Question: I'm trying to display two buttons side by side in an RelativeLayout which is then added to a LinearLayout but the result is the two buttons on top of each other like this:

Here's my code:
'''
DisplayMetrics displaymetrics = new DisplayMetrics();
(getActivity()).getWindowManager().getDefaultDisplay().getMetrics(displaymetrics);
int height = displaymetrics.heightPixels;
int width = displaymetrics.widthPixels;
LinearLayout ll = (LinearLayout) getActivity().findViewById(R.id.music_layout);
LayoutParams lp = new LayoutParams(LayoutParams.MATCH_PARENT, LayoutParams.MATCH_PARENT);
lp.setMargins(Gravity.CENTER, 10, Gravity.CENTER, 10);
JSONObject[] jsons = new JSONObject[arrays.size()];
arrays.toArray(jsons);
Button [] play = new Button[jsons.length];
Button [] stop = new Button[jsons.length];
Button [] song_name = new Button[jsons.length];
for(int i =0; i < jsons.length; i++){
play[i] = new Button(getActivity());
stop[i] = new Button(getActivity());
song_name[i] = new Button(getActivity());
String track_name= "error", url= "error";
try {
track_name = jsons[i].getString("track_name");
url = jsons[i].getString("track_link");
} catch (JSONException e) {
// TODO Auto-generated catch block
e.printStackTrace();
}
song_name[i].setText(track_name);
play[i].setText("Play");
stop[i].setText("Stop");
song_name[i].setGravity(Gravity.LEFT);
play[i].setGravity(Gravity.CENTER);
stop[i].setGravity(Gravity.CENTER);
song_name[i].setTextColor(getActivity().getResources().getColor(R.color.white));
play[i].setTextColor(getActivity().getResources().getColor(R.color.white));
stop[i].setTextColor(getActivity().getResources().getColor(R.color.white));
song_name[i].setBackgroundResource(R.drawable.button_shape);
play[i].setBackgroundResource(R.drawable.button_shape);
stop[i].setBackgroundResource(R.drawable.button_shape);
ll = (LinearLayout) getActivity().findViewById(R.id.music_layout);
lp = new LayoutParams(LayoutParams.MATCH_PARENT, LayoutParams.MATCH_PARENT);
lp.setMargins(Gravity.CENTER, 10, Gravity.CENTER, 10);
ll.addView(song_name[i], lp);
RelativeLayout rl2 = new RelativeLayout(getActivity());
RelativeLayout.LayoutParams lp2 = new RelativeLayout.LayoutParams(
width/2,
RelativeLayout.LayoutParams.MATCH_PARENT);
lp2.addRule(RelativeLayout.LEFT_OF, stop[i].getId());
lp2.setMargins(0, 5, Gravity.CENTER, 10);
rl2.addView(play[i], lp2);
RelativeLayout.LayoutParams lp3 = new RelativeLayout.LayoutParams(
width/2,
RelativeLayout.LayoutParams.MATCH_PARENT);
lp3.addRule(RelativeLayout.ALIGN_RIGHT);
lp3.setMargins(0, 5, Gravity.CENTER, 10);
rl2.addView(stop[i], lp3);
ll.addView(rl2, lp);
}
'''
Where am I going wrong please?
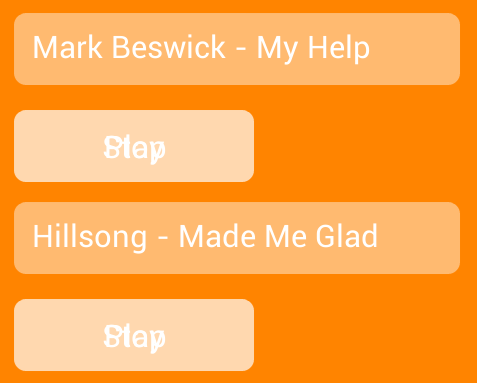
Answer: Take into account that "to the left" means that the start of one view is the left edge of the relative layout.. and the layouts are written from left to right so...
Instead of say "start the lp2 on the left edge of rl2"... which is what your are getting, say that "start the right view when the left view ends".
So instead of this:
'''
lp2.addRule(RelativeLayout.LEFT_OF, stop[i].getId());
'''
Say that right p 2 is on the right of left p 2:
'''
rl2.addRule(RelativeLayout.RIGHT_OF, id);
'''
If you have a xml layout the next example shows the second text view on the right of the second.. maybe it helps:
'''
<TextView
android:id="@+id/characteristicDescription"
android:layout_width="wrap_content"
android:layout_height="wrap_content"
android:layout_marginLeft="8dp"
android:layout_toRightOf="@id/characteristicImage"
android:text="@string/no_description"
android:textSize="18sp" />
<TextView
android:id="@+id/characteristicUuid"
android:layout_width="wrap_content"
android:layout_height="wrap_content"
android:layout_below="@id/characteristicDescription"
android:layout_marginLeft="8dp"
android:layout_toRightOf="@id/characteristicImage"
android:text="@string/_"
android:textColor="#ffffff"
android:textSize="14sp" />
'''